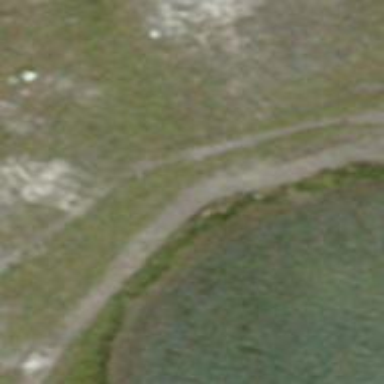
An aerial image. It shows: Unpaved path.